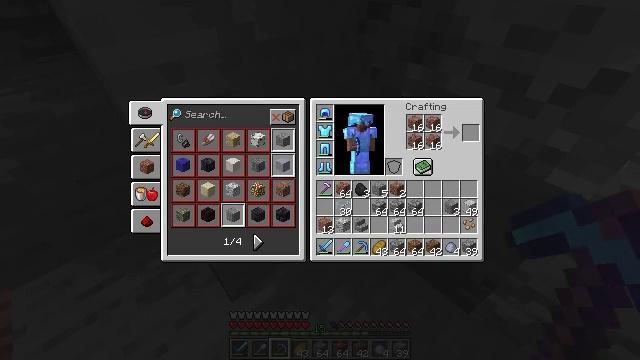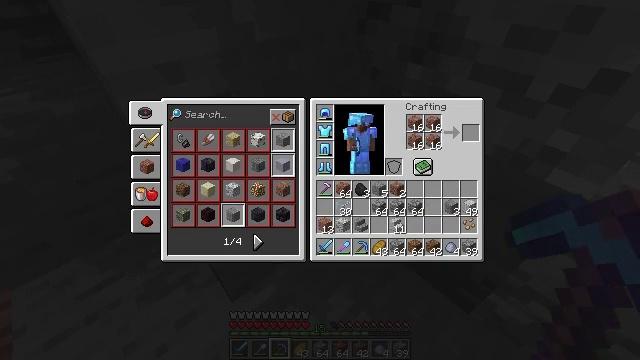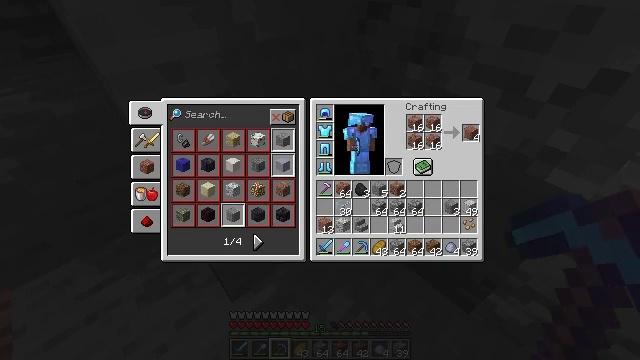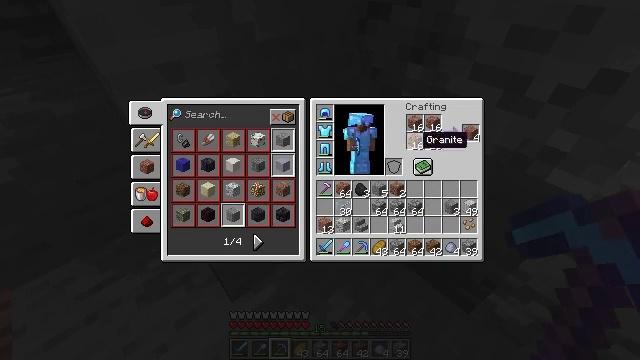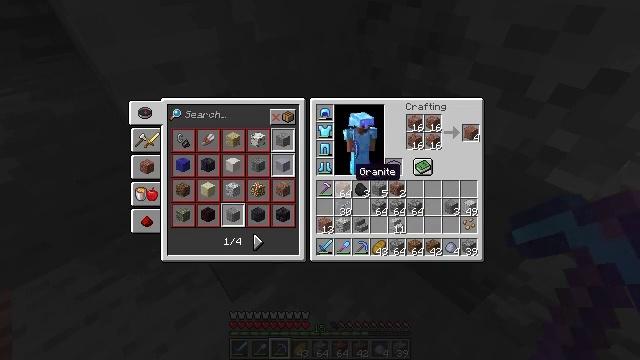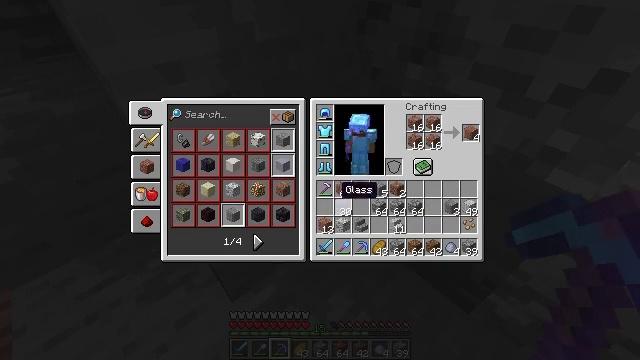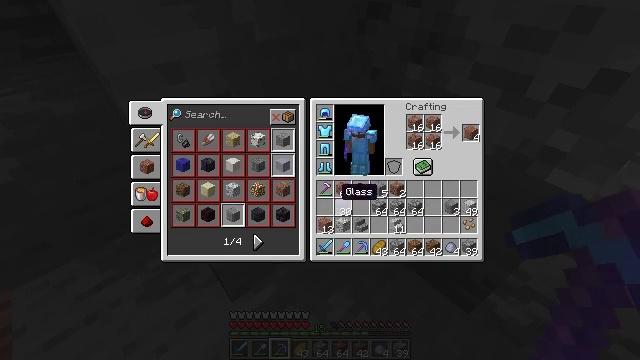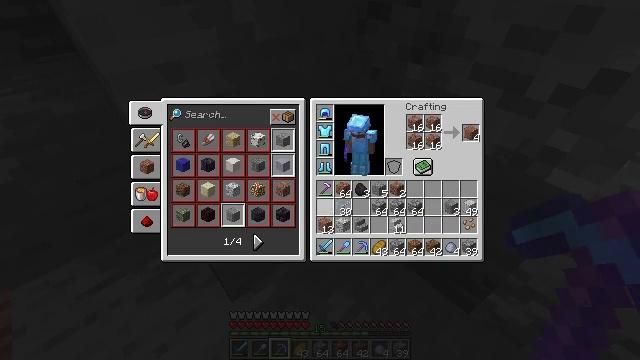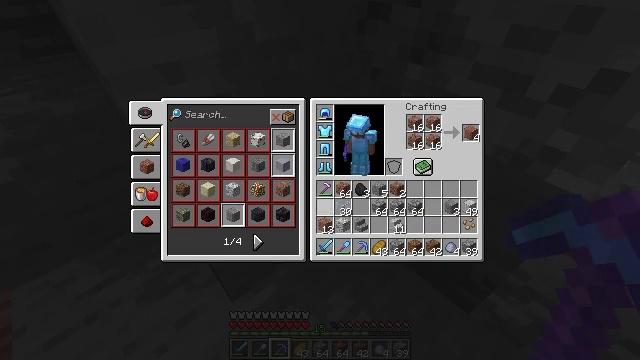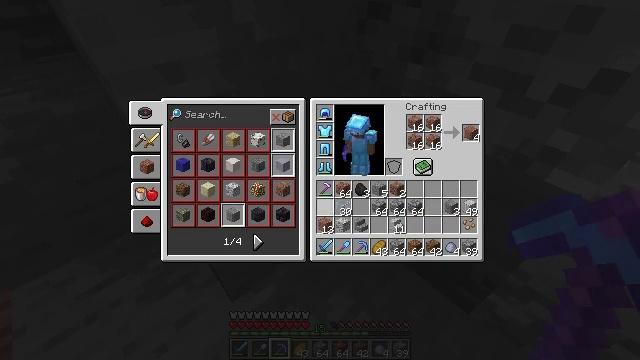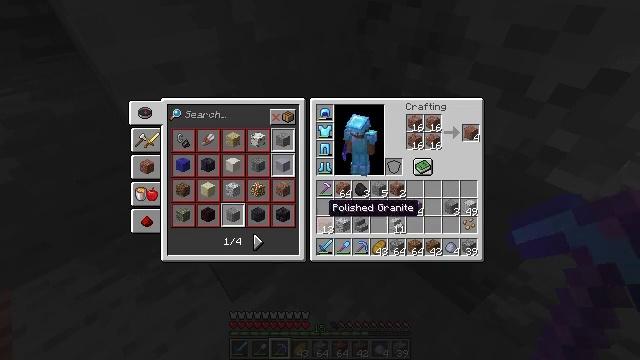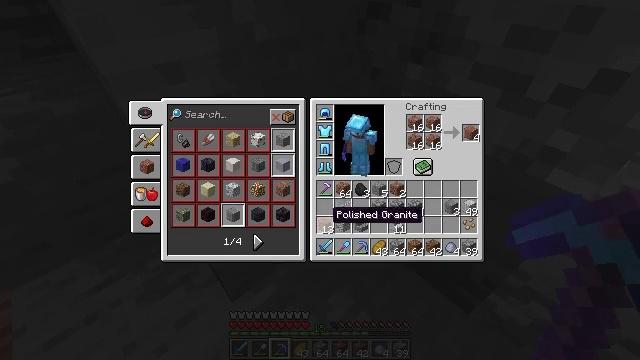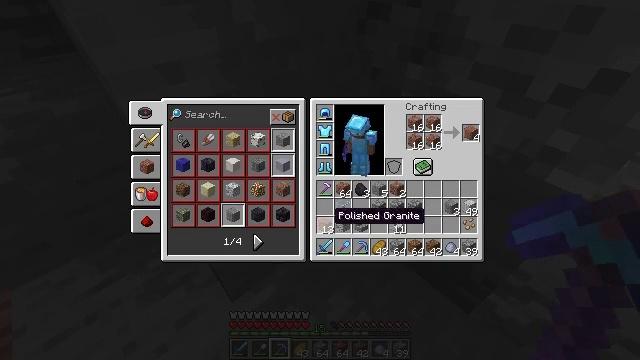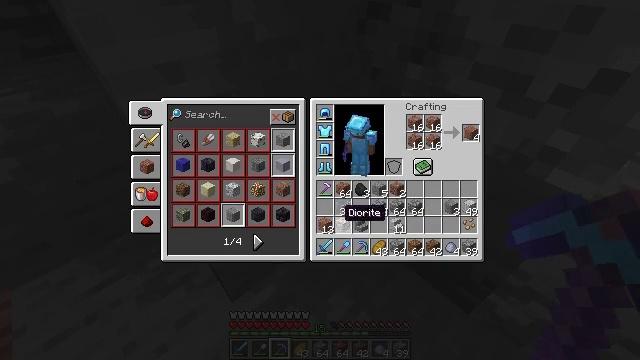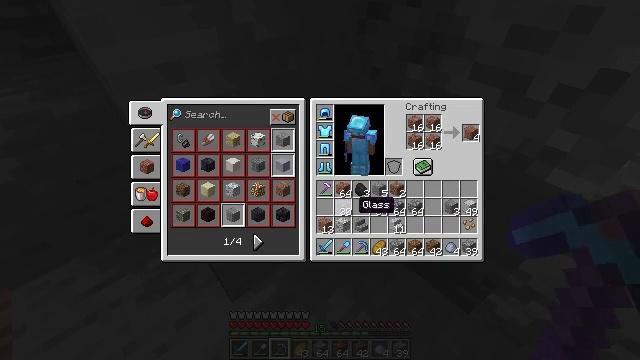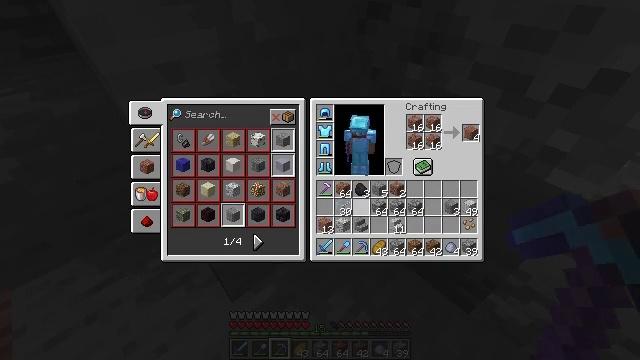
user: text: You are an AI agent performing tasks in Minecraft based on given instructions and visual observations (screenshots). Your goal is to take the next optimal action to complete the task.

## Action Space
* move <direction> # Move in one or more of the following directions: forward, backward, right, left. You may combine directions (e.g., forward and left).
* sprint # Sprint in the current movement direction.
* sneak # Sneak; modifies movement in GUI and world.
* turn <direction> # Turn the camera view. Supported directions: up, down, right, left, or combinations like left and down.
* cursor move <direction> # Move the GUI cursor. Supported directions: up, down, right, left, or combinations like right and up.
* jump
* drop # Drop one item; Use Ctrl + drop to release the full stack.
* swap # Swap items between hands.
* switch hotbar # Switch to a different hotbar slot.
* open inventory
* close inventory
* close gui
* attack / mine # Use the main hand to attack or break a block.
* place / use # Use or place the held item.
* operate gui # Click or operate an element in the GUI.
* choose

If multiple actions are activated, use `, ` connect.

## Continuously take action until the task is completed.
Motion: motion action
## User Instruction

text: Use four granite blocks to create polished granite.
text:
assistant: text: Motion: no_op
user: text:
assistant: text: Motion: sneak
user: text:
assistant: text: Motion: sneak, cursor move left and down
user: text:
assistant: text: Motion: sneak, cursor move left and down
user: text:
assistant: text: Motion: sneak, cursor move left and down
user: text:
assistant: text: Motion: no_op
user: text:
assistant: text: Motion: no_op
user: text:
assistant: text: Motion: no_op
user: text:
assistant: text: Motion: no_op
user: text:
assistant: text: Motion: no_op
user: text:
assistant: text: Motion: cursor move down
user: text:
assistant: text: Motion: no_op
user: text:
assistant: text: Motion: cursor move right
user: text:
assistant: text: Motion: cursor move right and up
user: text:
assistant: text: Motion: cursor move up
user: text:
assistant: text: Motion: no_op
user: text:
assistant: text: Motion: no_op
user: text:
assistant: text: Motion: no_op
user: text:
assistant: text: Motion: cursor move right
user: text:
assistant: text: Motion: cursor move right and up
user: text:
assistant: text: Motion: no_op
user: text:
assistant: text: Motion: no_op
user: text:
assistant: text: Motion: no_op
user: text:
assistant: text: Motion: no_op
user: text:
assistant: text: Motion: no_op
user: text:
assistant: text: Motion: cursor move left and down
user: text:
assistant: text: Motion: cursor move left
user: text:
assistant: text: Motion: no_op
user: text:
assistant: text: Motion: no_op
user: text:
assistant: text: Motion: no_op